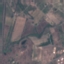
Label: PermanentCrop